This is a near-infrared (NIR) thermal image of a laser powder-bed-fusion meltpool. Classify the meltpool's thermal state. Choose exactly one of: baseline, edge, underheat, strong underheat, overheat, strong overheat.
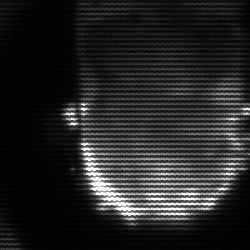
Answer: baseline